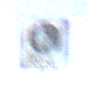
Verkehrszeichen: EndeFussgaengerzone
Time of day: SunriseSunset
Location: Outdoor (Nature)
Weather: PartlyCloudy
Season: NotSpecified
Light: Natural